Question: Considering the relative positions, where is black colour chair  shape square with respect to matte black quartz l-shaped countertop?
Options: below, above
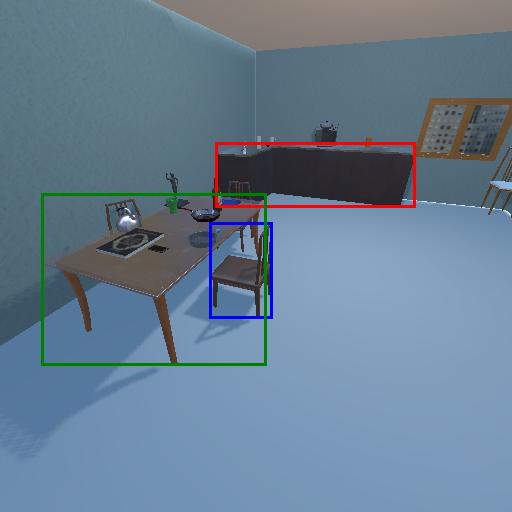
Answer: below